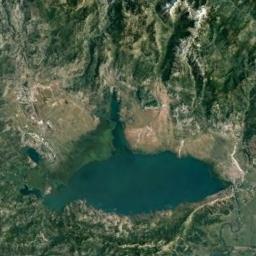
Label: lake